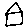
Label: house